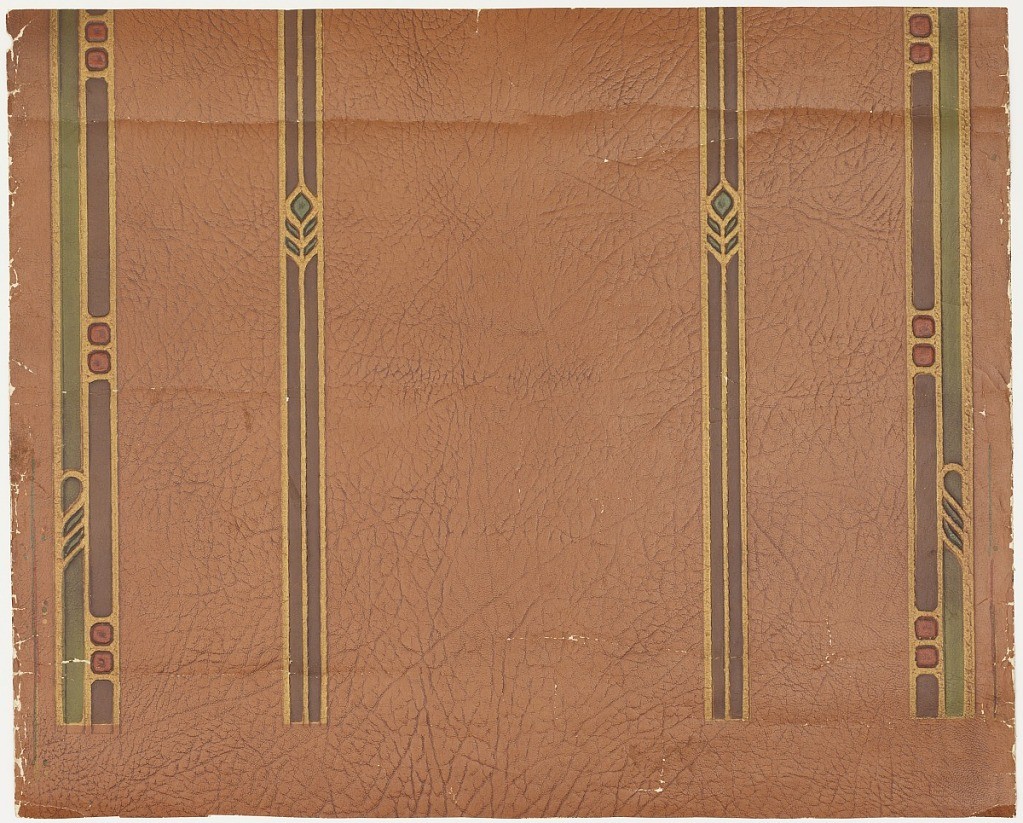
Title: Sidewall
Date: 1908–10
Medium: Block-printed paper, embossed, hand-rubbed oil finish
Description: Imitation leather. Four brown and green stripes with stylized decoration on brown glazed crackled ground. Resembles painted leather.